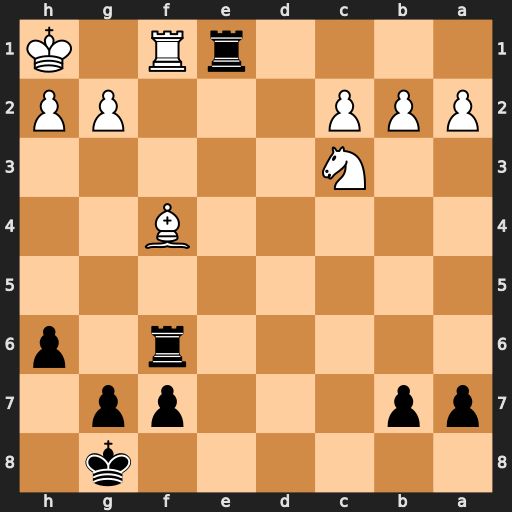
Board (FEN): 6k1/pp3pp1/5r1p/8/5B2/2N5/PPP3PP/4rR1K
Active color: b
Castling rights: -
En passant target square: -
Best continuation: Rxf1#